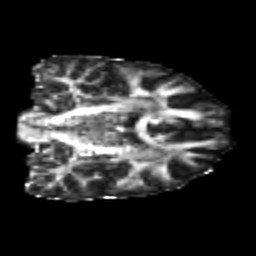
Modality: FA
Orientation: coronal
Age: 25
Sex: female
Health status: healthy
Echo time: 0.074 s